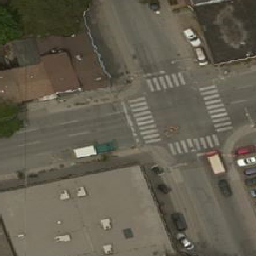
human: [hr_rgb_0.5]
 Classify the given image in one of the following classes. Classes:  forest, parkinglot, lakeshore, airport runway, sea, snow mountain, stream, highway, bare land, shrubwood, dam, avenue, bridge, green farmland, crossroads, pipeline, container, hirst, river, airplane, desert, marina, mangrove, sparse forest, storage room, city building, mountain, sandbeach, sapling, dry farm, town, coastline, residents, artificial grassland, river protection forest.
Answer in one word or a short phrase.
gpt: crossroads